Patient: sex F, age 62
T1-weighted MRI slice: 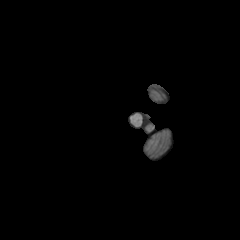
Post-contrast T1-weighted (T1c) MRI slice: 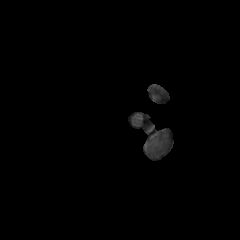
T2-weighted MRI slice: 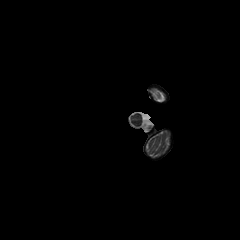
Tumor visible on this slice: no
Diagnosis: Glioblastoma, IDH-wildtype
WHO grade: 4